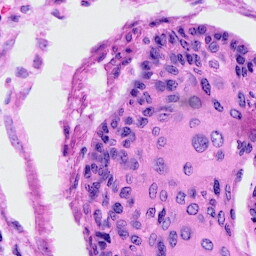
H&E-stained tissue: Cervix